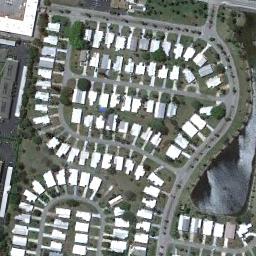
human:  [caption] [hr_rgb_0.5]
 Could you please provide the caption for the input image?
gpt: The mobile home park has lots of neatly arranged white mobile homes and some roads go through the mobile home park .

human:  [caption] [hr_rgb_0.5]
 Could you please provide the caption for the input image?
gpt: The mobile home park is on the sod next to the road .

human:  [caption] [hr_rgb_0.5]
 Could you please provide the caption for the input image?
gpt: Many buildings of different shapes and sizes are in mobile home parks .

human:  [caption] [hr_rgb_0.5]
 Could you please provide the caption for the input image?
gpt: There are several trees around the mobile home community .

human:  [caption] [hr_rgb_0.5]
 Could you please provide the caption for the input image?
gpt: There are many white buildings in the mobile home park .